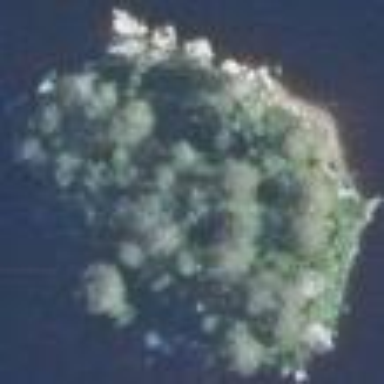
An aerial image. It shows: Islet.